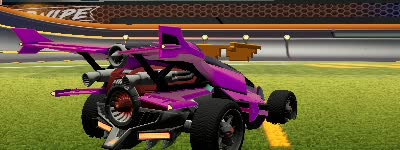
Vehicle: aftershock